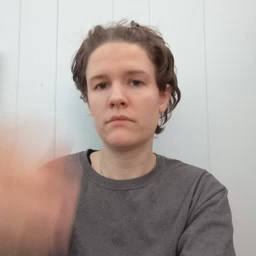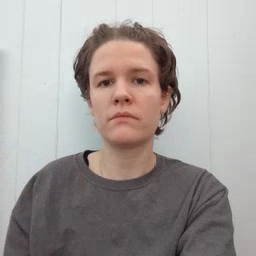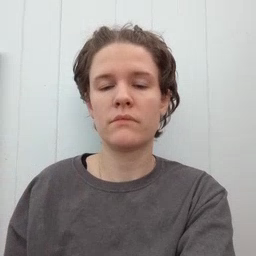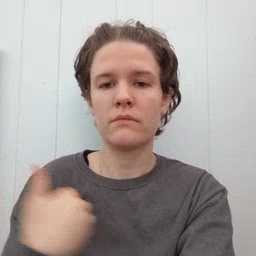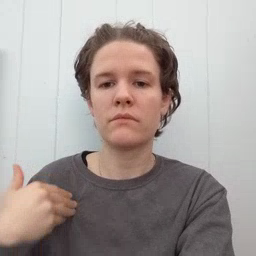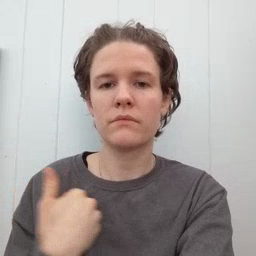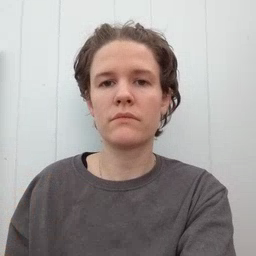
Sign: animal